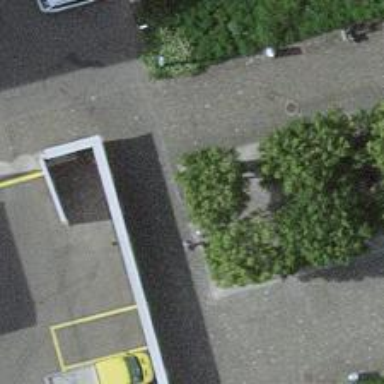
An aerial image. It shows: Concrete bench.